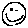
Label: smiley face